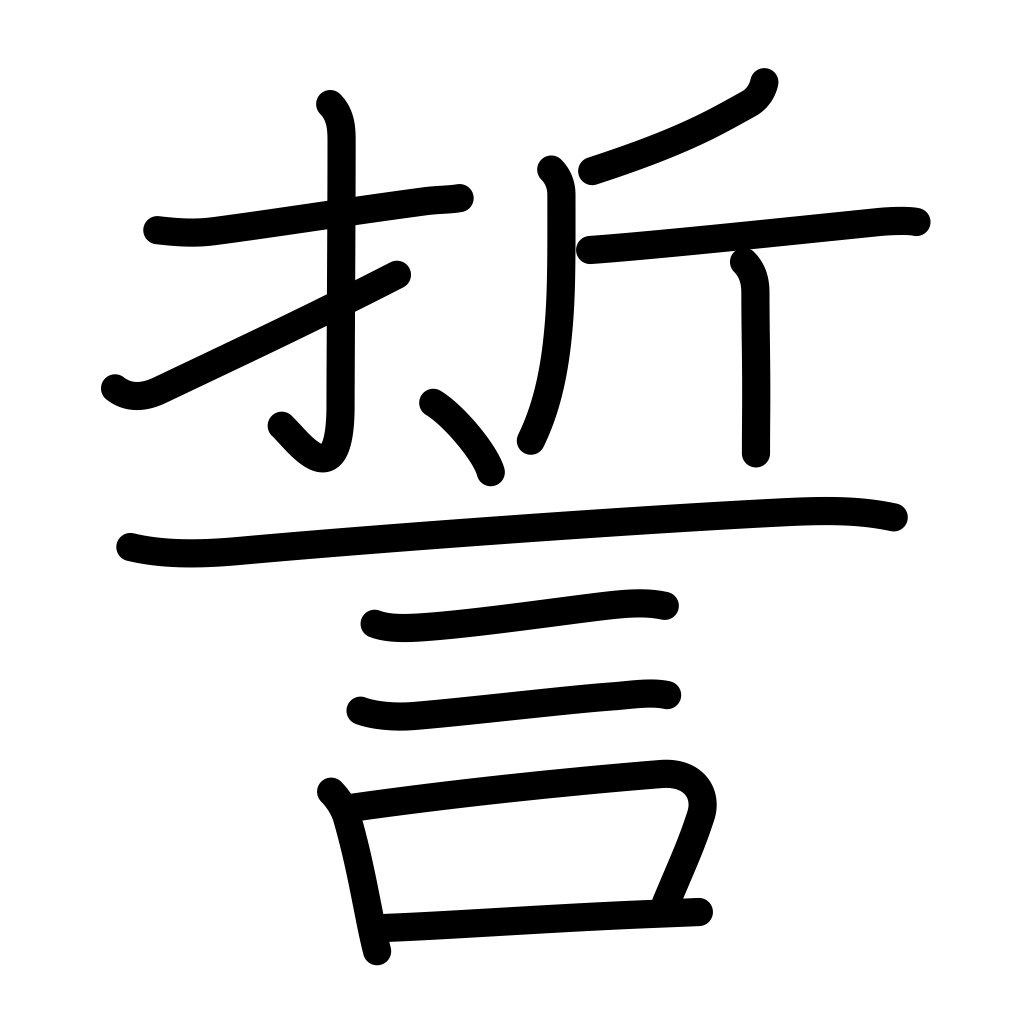
Meaning: vow, swear, pledge